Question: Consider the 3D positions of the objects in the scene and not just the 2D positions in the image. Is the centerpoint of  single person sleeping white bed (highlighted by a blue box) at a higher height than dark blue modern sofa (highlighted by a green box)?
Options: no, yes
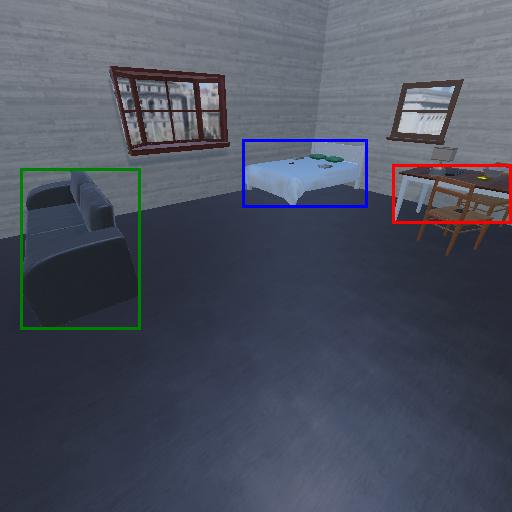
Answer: no